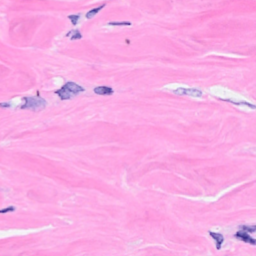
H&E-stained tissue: Breast